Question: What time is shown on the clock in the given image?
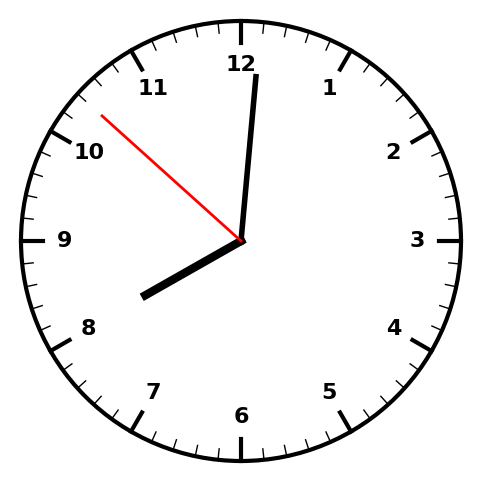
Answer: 08:00:52